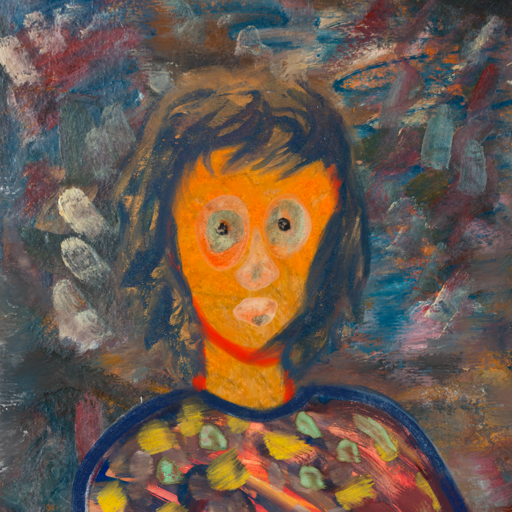
Background: Boggyland, Head And Neck Front: Sisters, Face Front: Childish, Bust: Mother_And_Son_Mother, Hair Front: InTheSun, Head Accessory: Blank, Second Necklace: Blank, Necklace: Blank, Baby: Blank